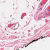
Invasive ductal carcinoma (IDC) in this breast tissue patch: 0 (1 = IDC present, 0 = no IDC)